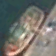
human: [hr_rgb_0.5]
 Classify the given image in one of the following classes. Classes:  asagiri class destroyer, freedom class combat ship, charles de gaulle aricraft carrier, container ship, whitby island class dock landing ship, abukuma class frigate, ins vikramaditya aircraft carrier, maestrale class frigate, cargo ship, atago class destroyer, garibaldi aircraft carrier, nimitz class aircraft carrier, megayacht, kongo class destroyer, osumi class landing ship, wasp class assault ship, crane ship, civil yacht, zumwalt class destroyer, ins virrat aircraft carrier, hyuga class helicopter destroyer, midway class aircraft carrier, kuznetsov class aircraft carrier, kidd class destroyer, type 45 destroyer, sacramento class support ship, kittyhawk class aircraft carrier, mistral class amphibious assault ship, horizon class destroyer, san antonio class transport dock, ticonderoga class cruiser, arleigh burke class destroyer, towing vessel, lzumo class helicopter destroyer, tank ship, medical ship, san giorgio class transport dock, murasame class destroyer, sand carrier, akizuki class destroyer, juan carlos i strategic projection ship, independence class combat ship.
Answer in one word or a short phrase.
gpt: Towing vessel